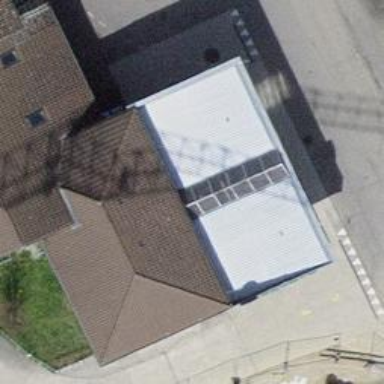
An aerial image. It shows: Fuel station.